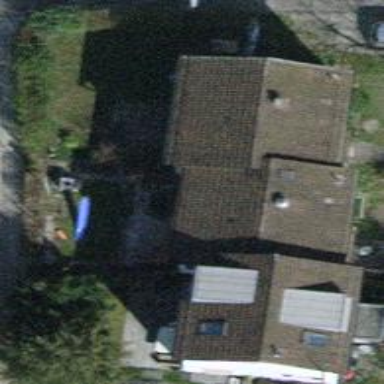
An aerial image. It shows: Terrace building.